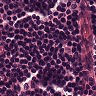
Metastatic tissue present: no